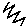
Label: zigzag